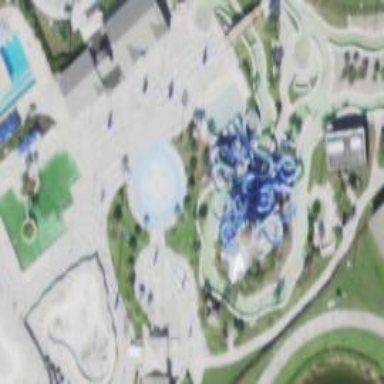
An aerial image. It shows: Water slide attraction.